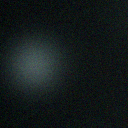
Screen state: off